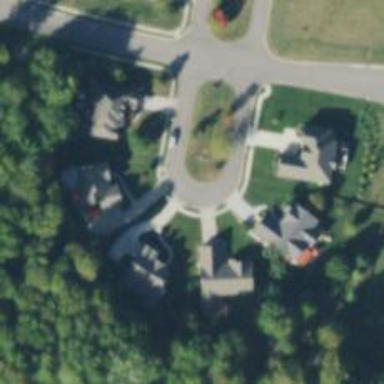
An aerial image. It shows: Residential road.